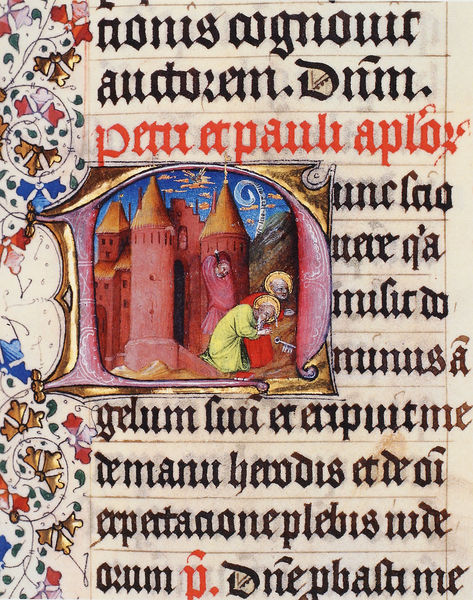
Titel: Hoya - Missale
Künstler: Meister des Zweder van Culemborg
Standort: Herstellungsort: Utrecht (EU - NL)
Institution: Münster, Universitäts- und Landesbibliothek
Schlagwörter: blau, blätter, himmel, menschen, blumen, männer, schwarz, zeichnung, rot, schloss, ornament, bart, band, bibel, gold, engel, ranken, farbig, schrift, linien, verzierung, deutsch, buch, burg, kloster, türme, illustration, text, knien, initiale, buchseite, heiligenschein, mittelalter, mönche, schriftrolle, heilige, schlüssel, fraktur, handschrift, heilige schrift, latein, buchmalerei, majuskel, paulus, stundenbuch, kapitale, d, rburg, buchmelerei, kryyllisch, handschrfigt